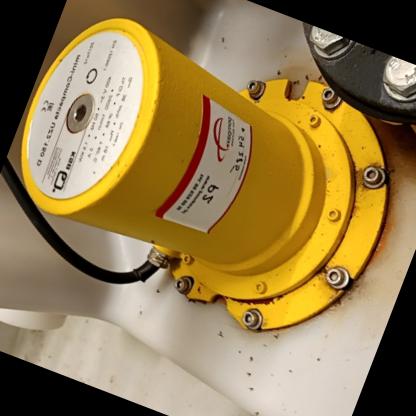
Klasa: tabliczka-znamionowa